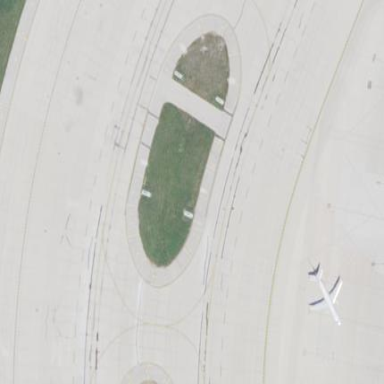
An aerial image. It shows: Apron at the airport.